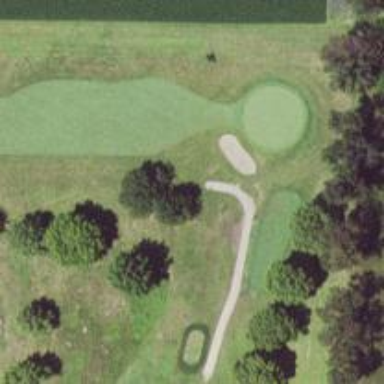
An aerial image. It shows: Path for both road and golf.